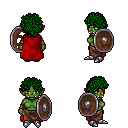
a pixel art fantasy rpg character, female body template, orc, green skin, red cape, robe skirt, green curly afro hairstyle, leather bracers, metal boots, shield, four views (front, back, left, right), 2x2 character sprite sheet, small pixel art, hard edges, no anti-aliasing